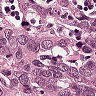
Metastatic tissue present: yes